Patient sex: M
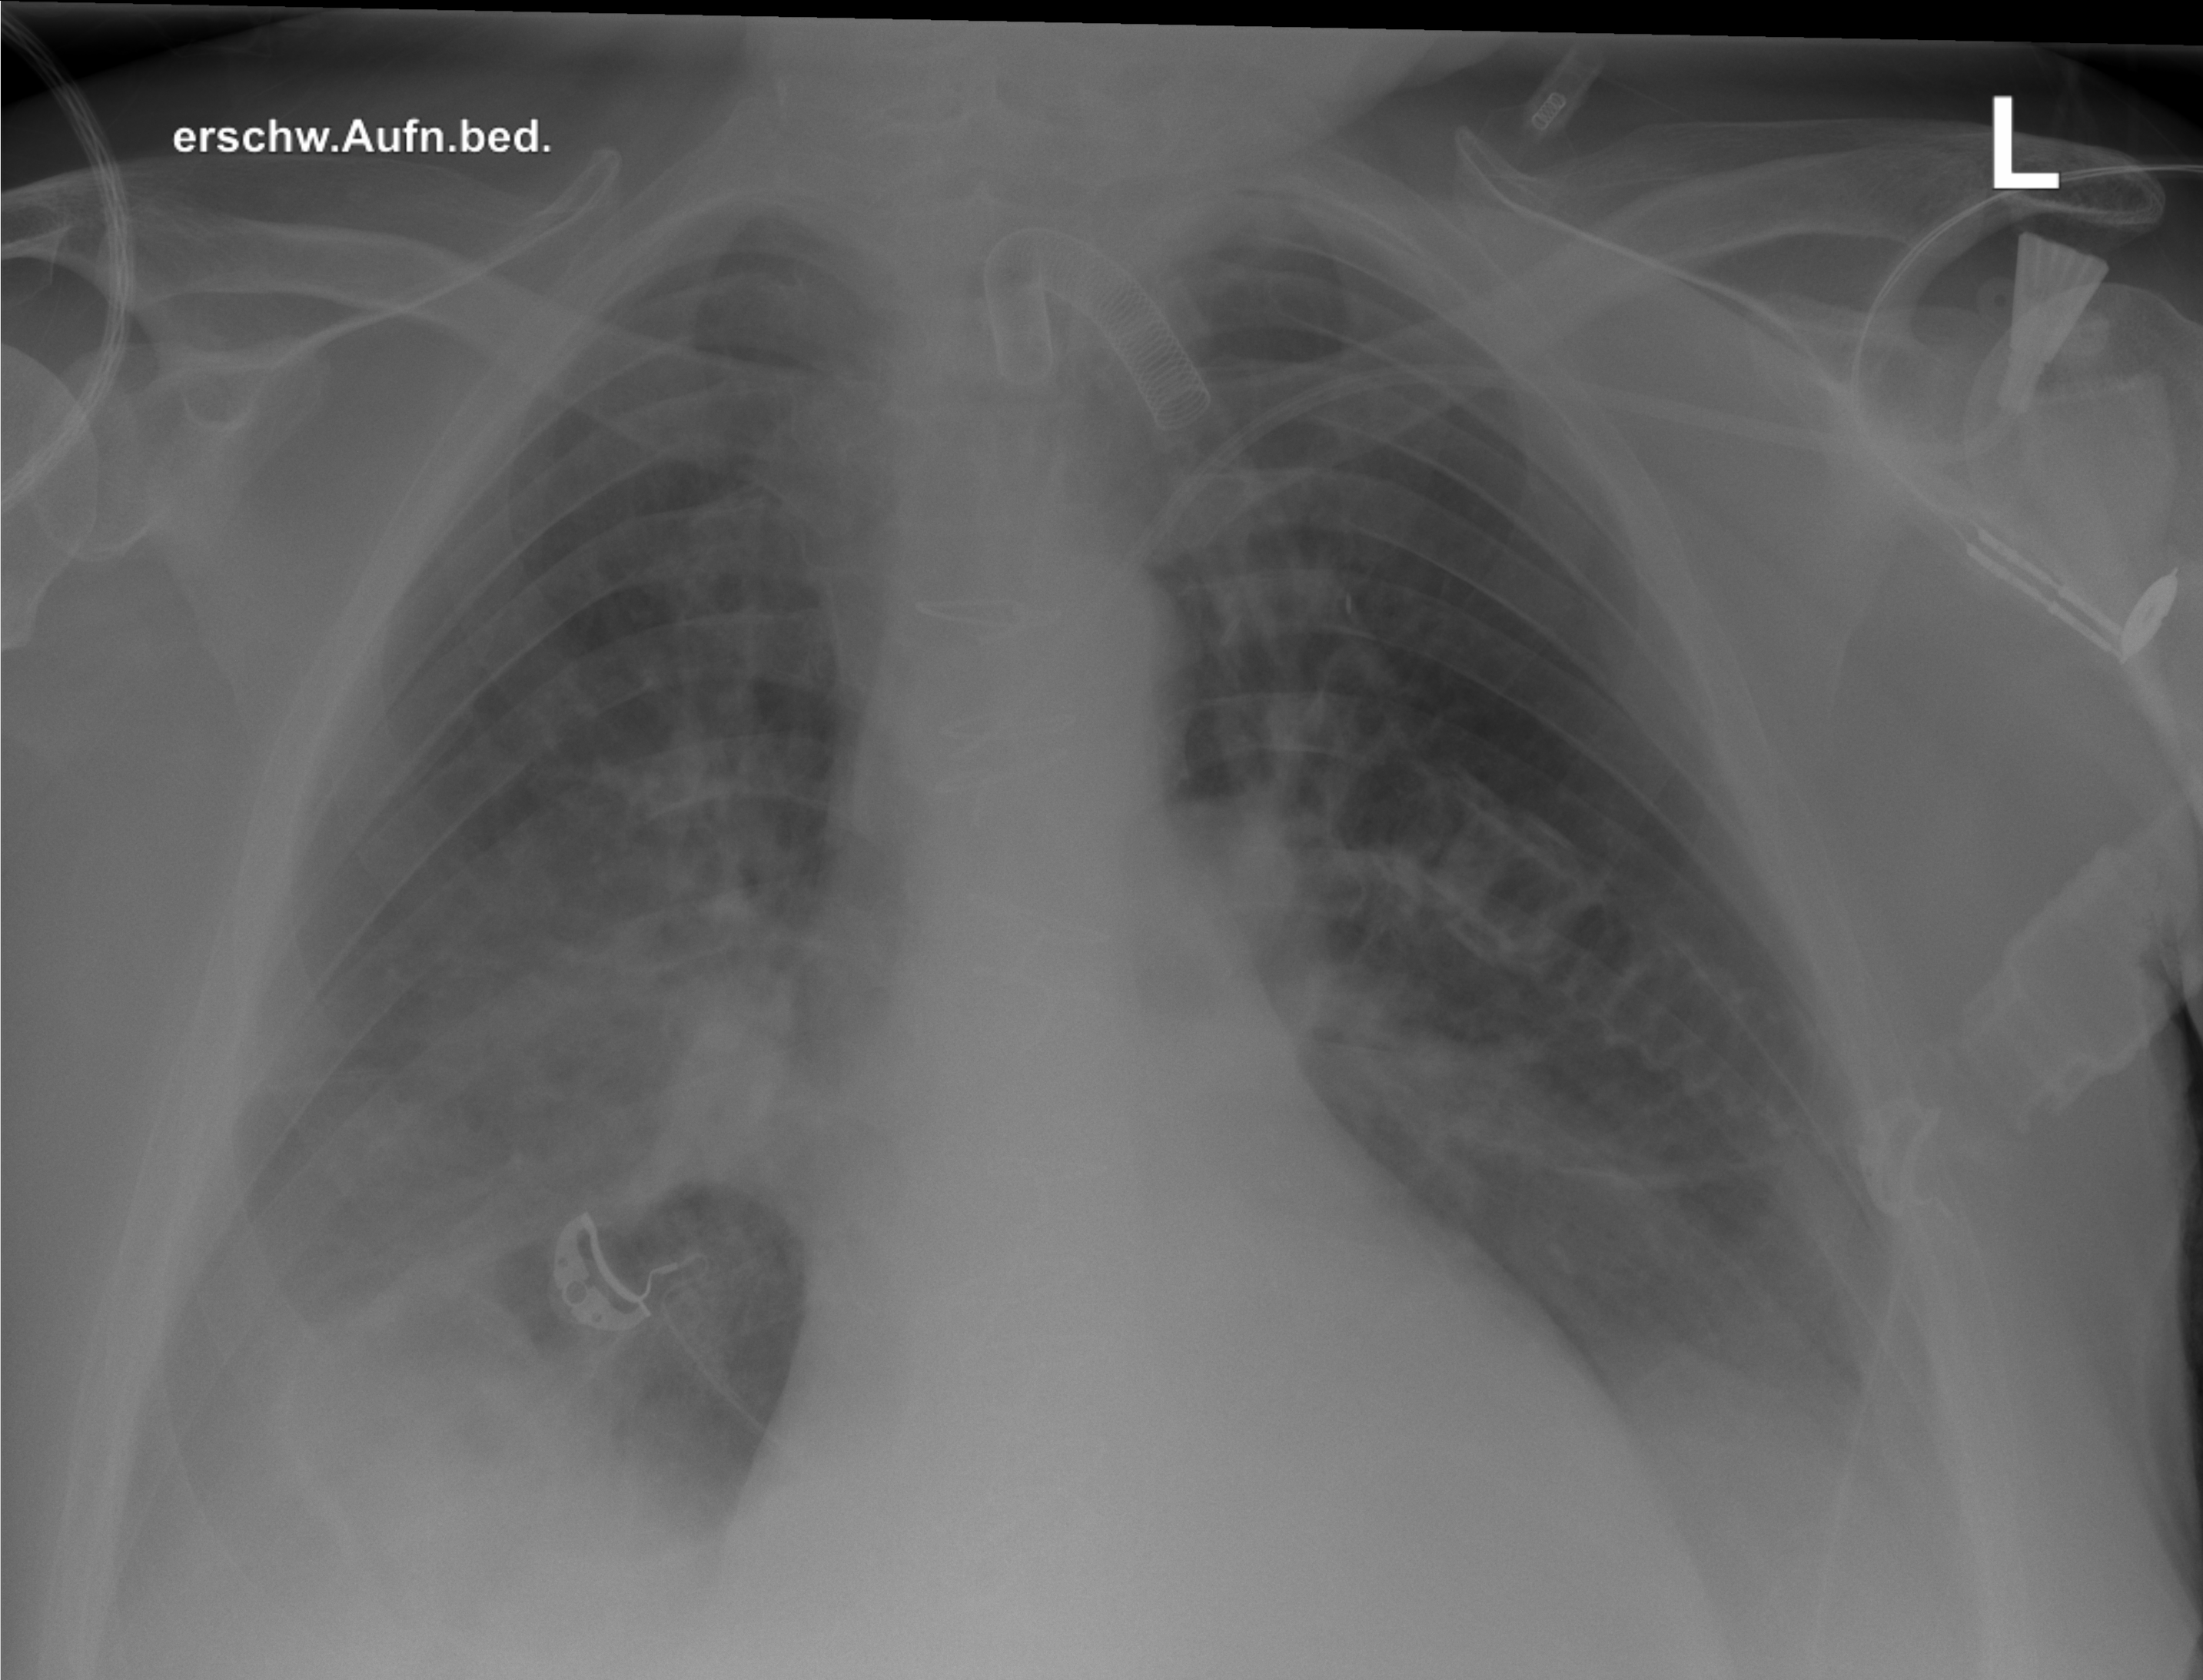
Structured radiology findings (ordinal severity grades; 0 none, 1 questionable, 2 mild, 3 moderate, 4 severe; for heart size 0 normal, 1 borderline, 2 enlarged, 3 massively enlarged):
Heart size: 2
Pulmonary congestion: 0
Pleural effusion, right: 0
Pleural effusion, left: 0
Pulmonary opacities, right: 3
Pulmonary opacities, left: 1
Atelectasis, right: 2
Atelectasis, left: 0